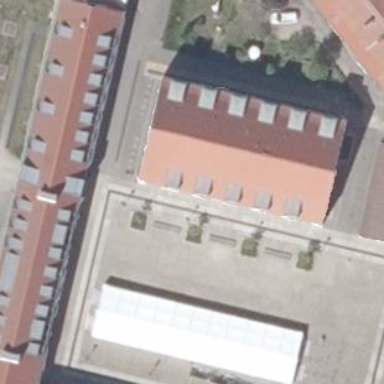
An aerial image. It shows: Commercial building with gabled roof made of red roof tiles.